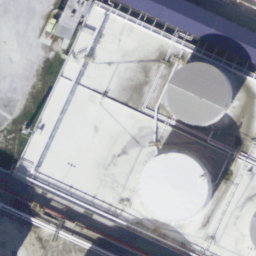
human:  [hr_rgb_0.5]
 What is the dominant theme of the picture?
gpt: storage tanks